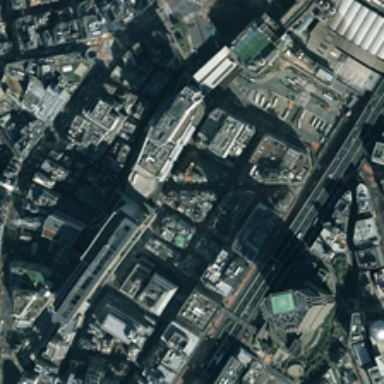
Many crowded buildings are in a commercial area .